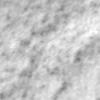
Label: no_change